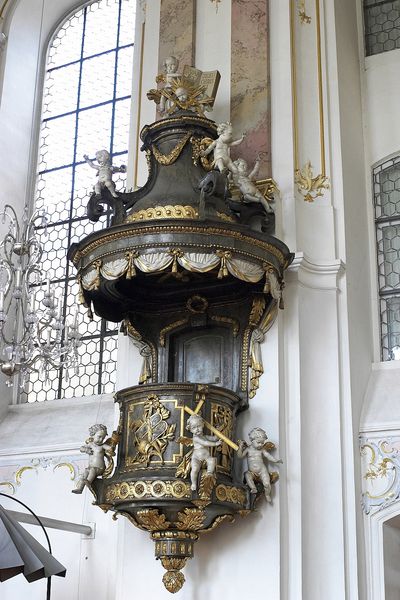
Titel: Augustinerkirche (Seminarkirche) in Mainz
Standort: Mainz, Augustinerst. 40 (EU - D - RP)
Schlagwörter: dunkel, weiß, grün, fenster, grau, hell, holz, licht, marmor, schmuck, schwarz, rot, ornament, wand, barock, bibel, innenraum, kirche, gold, kind, kinder, rund, engel, engelchen, putte, balkon, klein, baby, dekoration, verzierung, leuchter, stuck, foto, fotografie, deckel, buch, kreuz, dom, strahlen, kathedrale, wappen, kanzel, predigt, gebote, golden, putten, babies, gehänge, putti, verzierungen, vergoldung, barok, lisene, zehn, englein, geboten